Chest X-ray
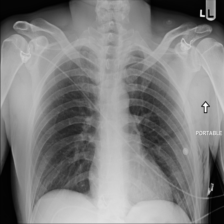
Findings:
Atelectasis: negative
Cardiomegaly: negative
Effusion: negative
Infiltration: negative
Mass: negative
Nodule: negative
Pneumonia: negative
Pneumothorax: negative
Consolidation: negative
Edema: negative
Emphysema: negative
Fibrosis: negative
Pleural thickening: negative
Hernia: negative